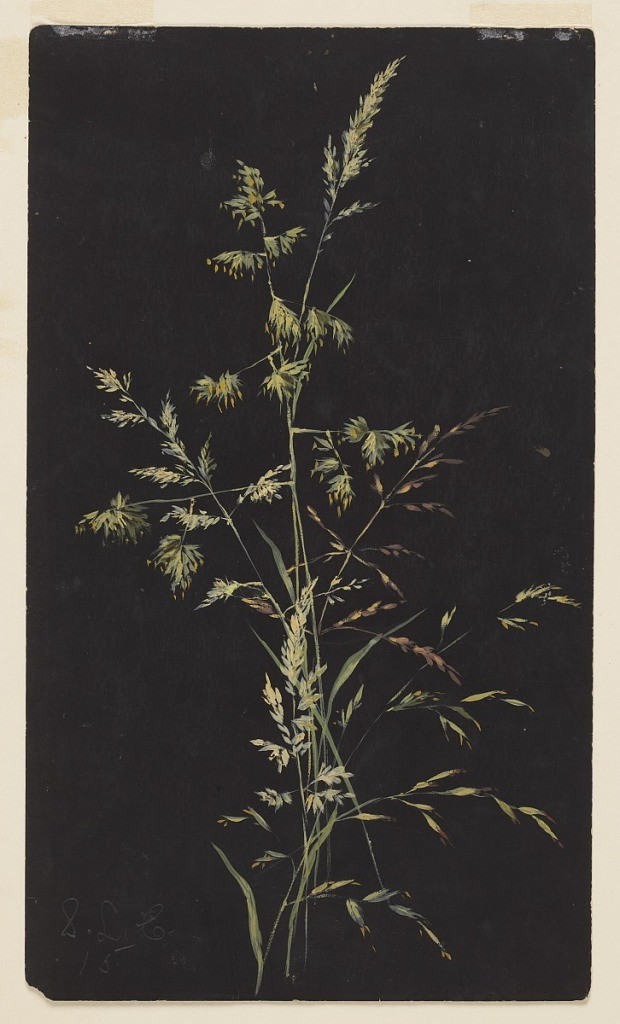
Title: Study of Grass in Seed
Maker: Sophia L. Crownfield, American, 1862–1929
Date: ca. 1890
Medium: Brush and oil on black paper
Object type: Drawing
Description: Vertical sheet depicting grass in seed